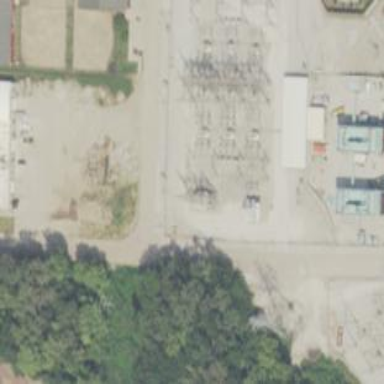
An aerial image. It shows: Power substation.